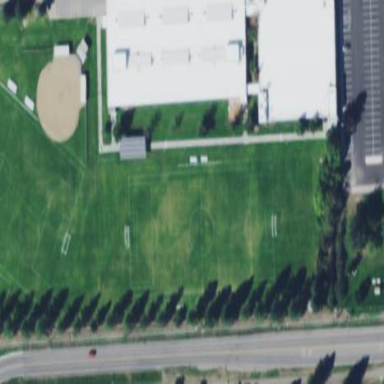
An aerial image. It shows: Soccer pitch for leisure land activities.